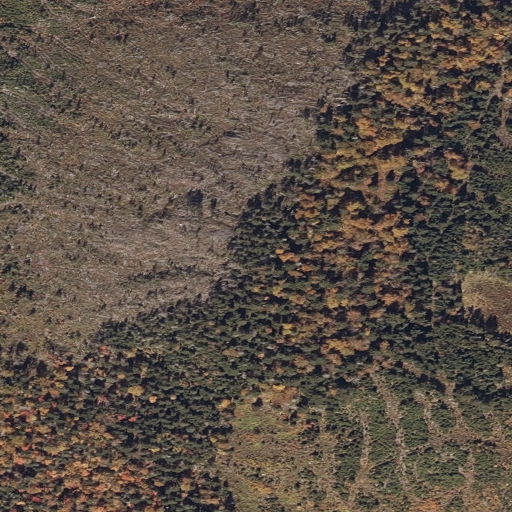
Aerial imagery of mountain in Maine named Horn Hill containing evergreen forest, shrub, and mixed forest